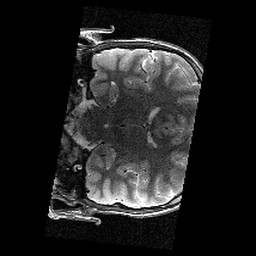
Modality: T2w
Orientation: coronal
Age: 12
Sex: male
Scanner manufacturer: siemens
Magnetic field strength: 3 T
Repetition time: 9.23 s
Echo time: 0.067 s